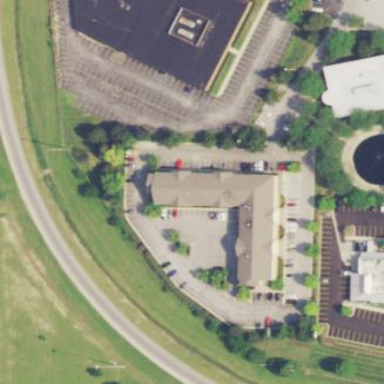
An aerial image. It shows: Hotel building.